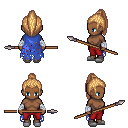
a pixel art fantasy rpg character, female body template, human, dark skin, blue tattered cape, red pants, light blonde long topknot hairstyle, white cloth bandages, white slippers, spear, four views (front, back, left, right), 2x2 character sprite sheet, small pixel art, hard edges, no anti-aliasing